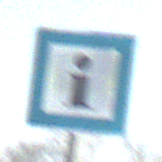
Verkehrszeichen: Informationsstelle
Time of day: MorningAfternoon
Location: Outdoor (Suburban)
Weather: PartlyCloudy
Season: NotSpecified
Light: Natural